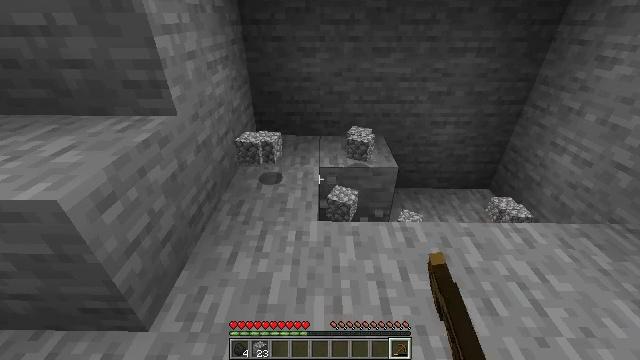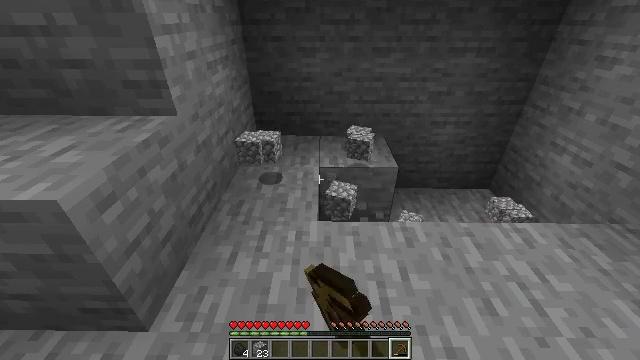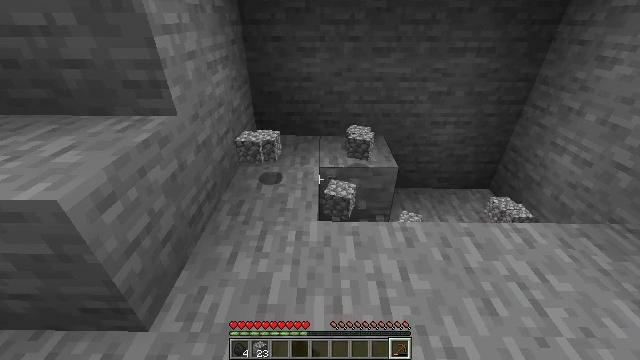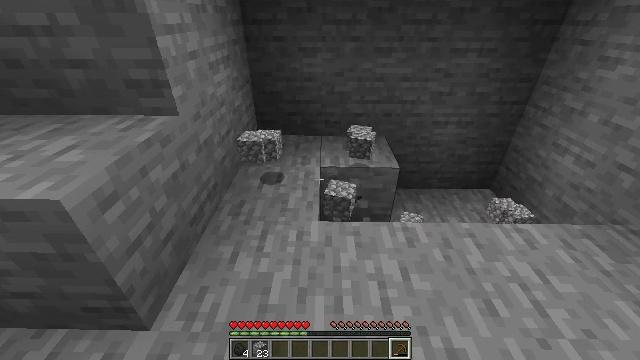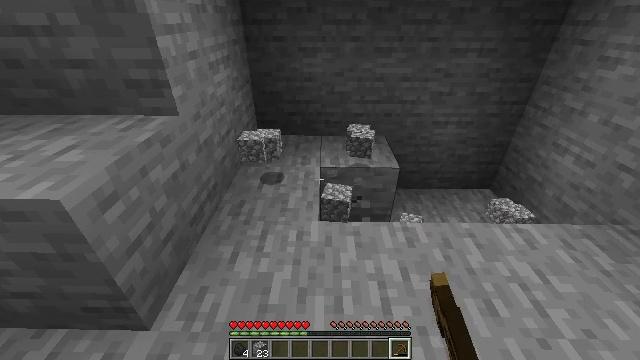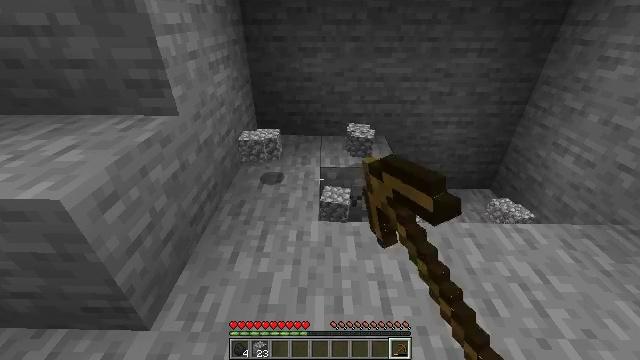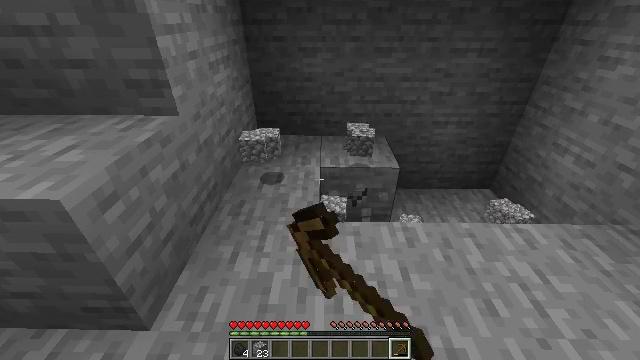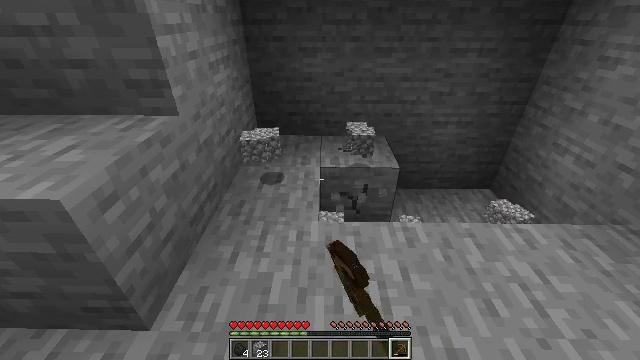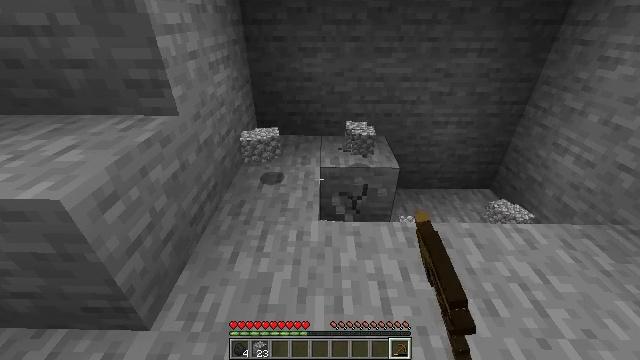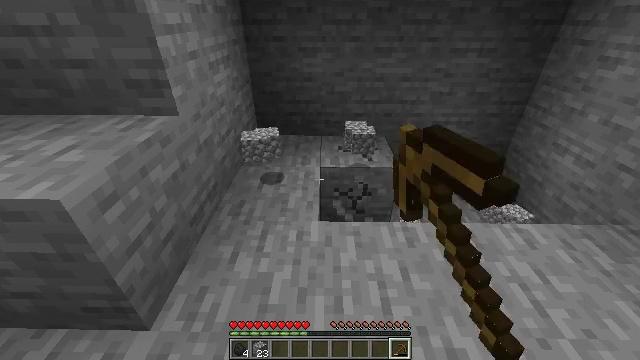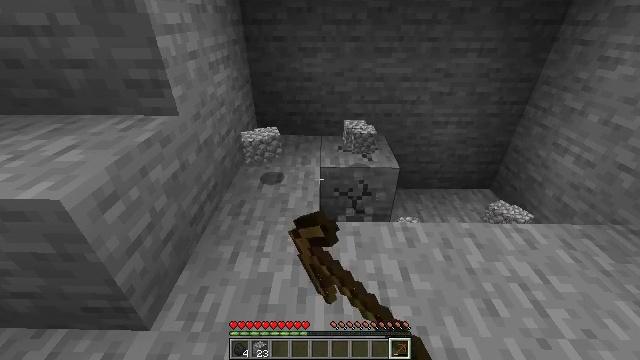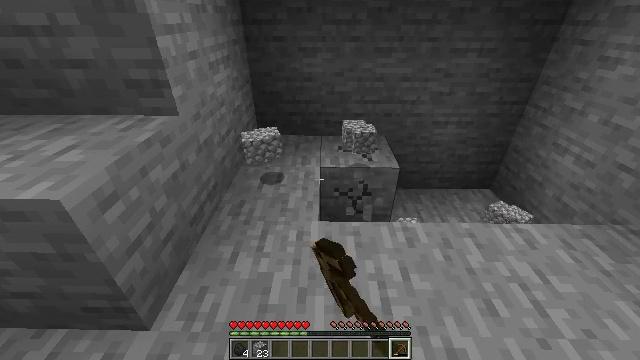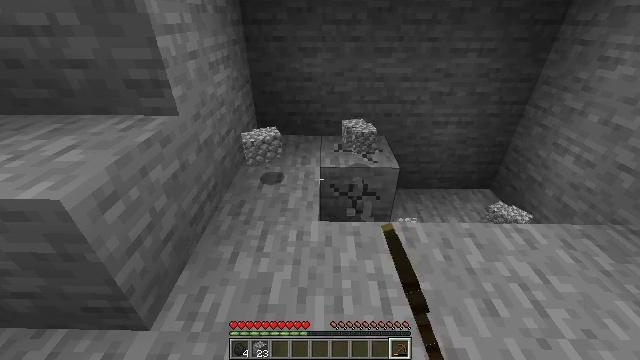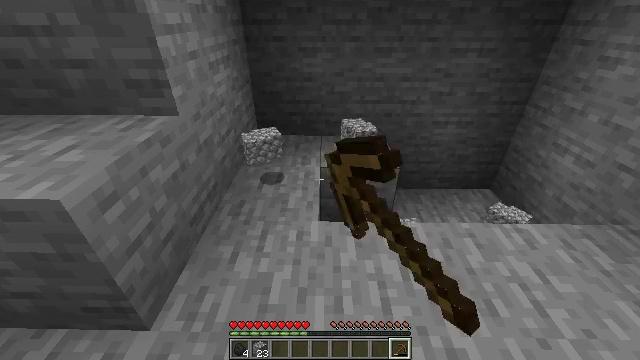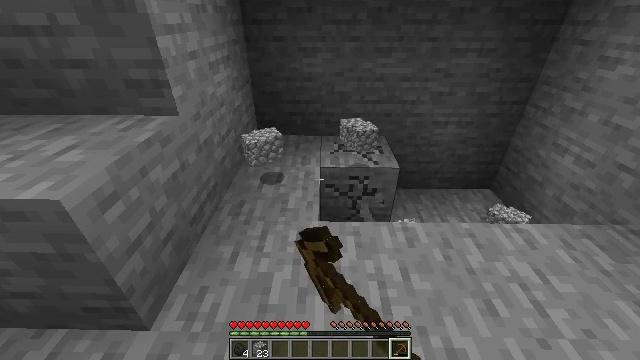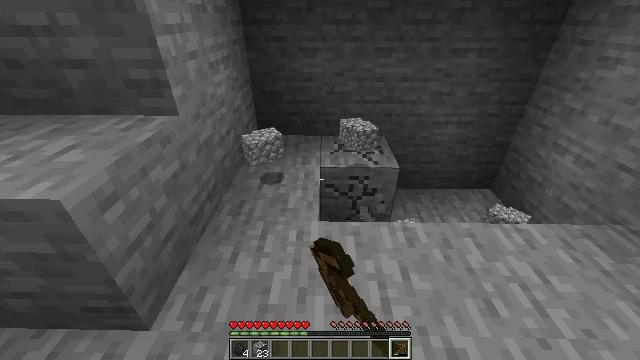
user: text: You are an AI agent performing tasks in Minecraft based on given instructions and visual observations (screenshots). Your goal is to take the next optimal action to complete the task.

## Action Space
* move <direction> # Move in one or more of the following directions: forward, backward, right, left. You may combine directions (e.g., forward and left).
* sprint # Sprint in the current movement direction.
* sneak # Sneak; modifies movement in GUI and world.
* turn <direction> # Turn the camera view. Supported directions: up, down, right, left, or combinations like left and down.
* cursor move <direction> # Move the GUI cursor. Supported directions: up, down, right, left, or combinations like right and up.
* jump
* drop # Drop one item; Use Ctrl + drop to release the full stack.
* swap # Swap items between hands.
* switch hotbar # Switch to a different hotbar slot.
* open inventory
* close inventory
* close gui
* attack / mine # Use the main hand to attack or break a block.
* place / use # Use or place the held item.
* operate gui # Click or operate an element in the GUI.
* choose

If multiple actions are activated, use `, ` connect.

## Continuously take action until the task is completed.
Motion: motion action
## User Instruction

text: Dig up the stone with a tool.
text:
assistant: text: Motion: attack / mine
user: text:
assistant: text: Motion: attack / mine
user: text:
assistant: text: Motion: attack / mine
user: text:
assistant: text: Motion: attack / mine
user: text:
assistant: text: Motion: attack / mine
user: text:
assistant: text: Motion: attack / mine
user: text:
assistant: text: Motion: attack / mine
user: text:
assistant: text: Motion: attack / mine
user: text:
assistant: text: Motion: attack / mine
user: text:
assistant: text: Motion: attack / mine
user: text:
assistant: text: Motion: attack / mine
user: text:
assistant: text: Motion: attack / mine
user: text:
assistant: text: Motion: attack / mine
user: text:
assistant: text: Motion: attack / mine
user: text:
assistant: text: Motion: attack / mine
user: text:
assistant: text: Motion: attack / mine
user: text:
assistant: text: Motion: attack / mine
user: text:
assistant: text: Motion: attack / mine
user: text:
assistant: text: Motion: attack / mine
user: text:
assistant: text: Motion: attack / mine
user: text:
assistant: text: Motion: attack / mine
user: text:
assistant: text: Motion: attack / mine
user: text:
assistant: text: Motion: attack / mine
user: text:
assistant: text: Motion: attack / mine
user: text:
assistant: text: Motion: attack / mine
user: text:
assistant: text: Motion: turn left, attack / mine
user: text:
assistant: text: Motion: attack / mine
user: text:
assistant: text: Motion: attack / mine
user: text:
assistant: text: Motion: attack / mine
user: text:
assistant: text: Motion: attack / mine